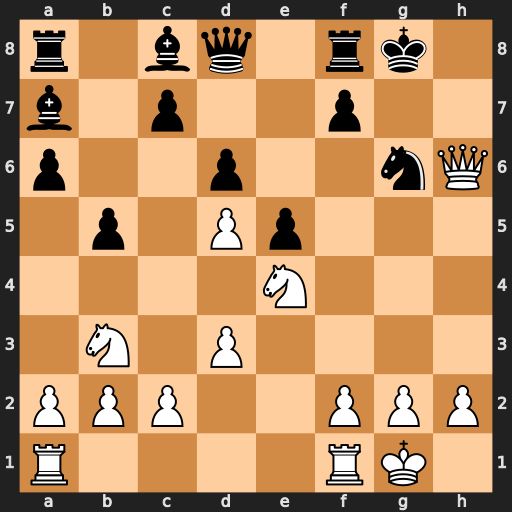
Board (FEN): r1bq1rk1/b1p2p2/p2p2nQ/1p1Pp3/4N3/1N1P4/PPP2PPP/R4RK1
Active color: w
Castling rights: -
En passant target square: -
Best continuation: Ng5 Qxg5 Qxg5